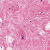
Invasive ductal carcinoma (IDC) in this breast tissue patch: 0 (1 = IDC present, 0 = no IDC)